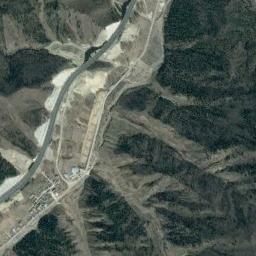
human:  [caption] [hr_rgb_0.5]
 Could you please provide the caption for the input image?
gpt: The folded mountain is covered with dense vegetation and some roads go through the mountain .

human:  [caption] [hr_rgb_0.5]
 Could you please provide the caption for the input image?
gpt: The mountains are winding and undulating .

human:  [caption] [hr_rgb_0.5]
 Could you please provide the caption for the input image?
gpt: The mountain is full of bare land with some green plants .

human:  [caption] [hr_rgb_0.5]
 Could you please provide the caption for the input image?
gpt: There is a winding and clear river between the mountains .

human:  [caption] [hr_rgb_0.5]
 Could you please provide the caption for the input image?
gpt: There are some buildings and green forests and a river on the mountain .